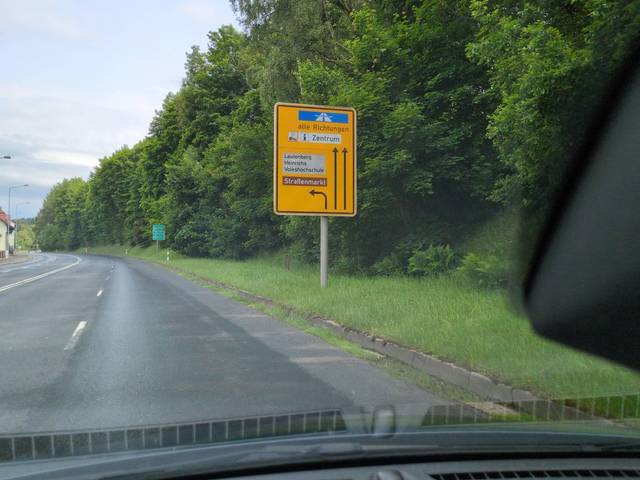
Region: Germany
Coordinates: 50.601, 10.646